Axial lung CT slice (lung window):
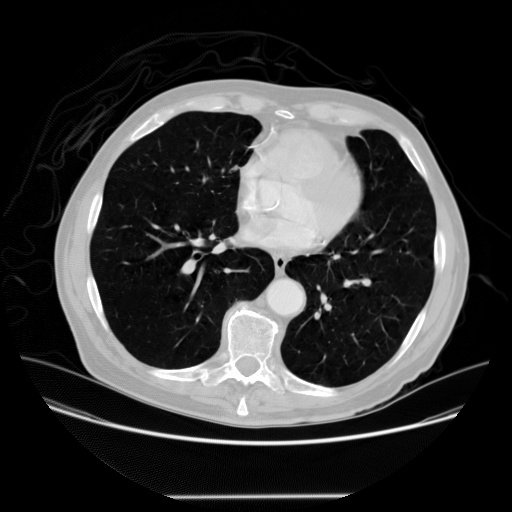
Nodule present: no